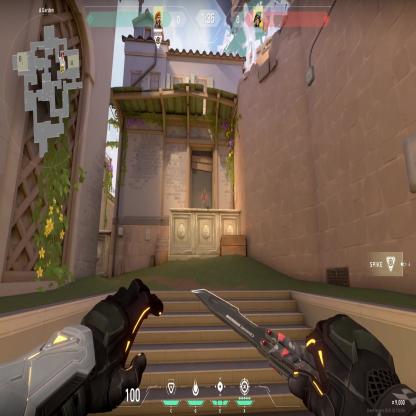
Label: enemy